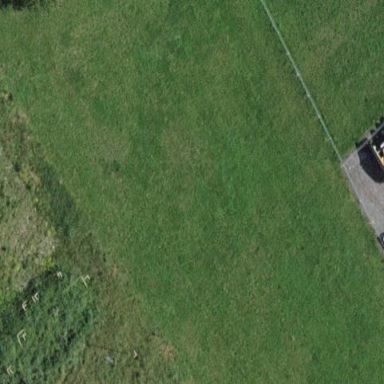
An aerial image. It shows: Beautiful meadow.